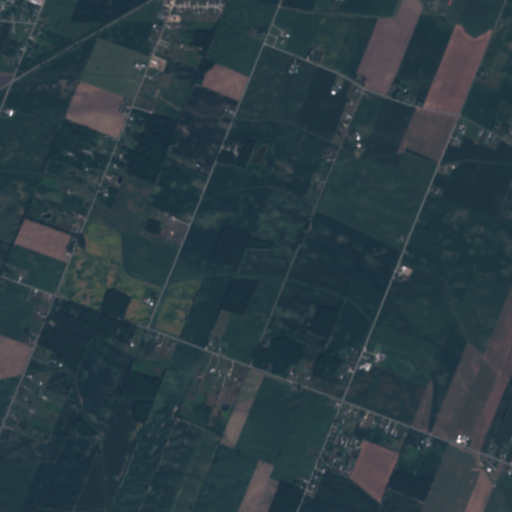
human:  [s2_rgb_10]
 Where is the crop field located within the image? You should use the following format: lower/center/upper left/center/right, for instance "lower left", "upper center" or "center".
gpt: The crop field is located in the upper of the image.
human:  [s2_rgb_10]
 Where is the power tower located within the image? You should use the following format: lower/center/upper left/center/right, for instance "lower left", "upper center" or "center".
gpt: The power tower is located in the lower of the image.
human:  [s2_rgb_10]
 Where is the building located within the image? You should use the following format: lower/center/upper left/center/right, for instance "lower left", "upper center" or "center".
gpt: The building is located in the upper left of the image.
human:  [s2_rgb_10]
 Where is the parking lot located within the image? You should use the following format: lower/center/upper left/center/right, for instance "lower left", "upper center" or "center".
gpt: There is no parking lot in the image.